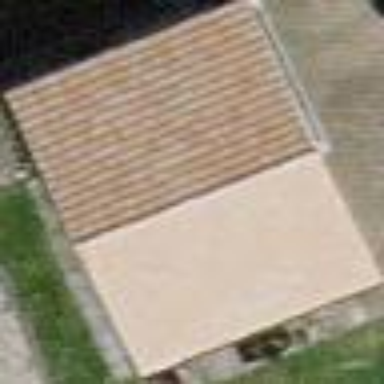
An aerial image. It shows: Garage.